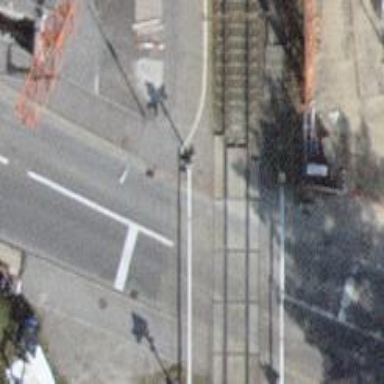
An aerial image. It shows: Secondary road with separate asphalt sidewalk.